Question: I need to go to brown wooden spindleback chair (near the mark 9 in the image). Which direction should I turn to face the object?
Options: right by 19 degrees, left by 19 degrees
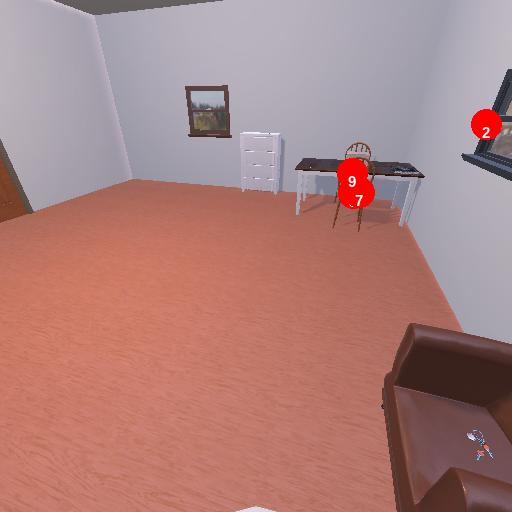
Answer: right by 19 degrees